Question: I'm pretty new to the Java Swing toolkit and have created a series of 'JPanel' with 'JLabel' components corresponding to each panel's index and value. However I can't seem to make the panels correctly resize, when the window is too small to resize all the panels at once. Resulting in the an extra red margin to the right of all the panels (See. <URL>.

Is there a way to make the Sub Panels/Spacer Panels resize in such a way that does not allow for the extra margin? Or setup a better swing layout to handle such resizing?
'''
import java.awt.*;
import javax.swing.JFrame;
import javax.swing.JLabel;
import javax.swing.JPanel;
import javax.swing.BoxLayout;
public class Frame extends JFrame {
private int numBox = 20;
public class SubPanel extends JPanel {
public SubPanel(int i) {
setMinimumSize(new Dimension(20, 20));
setMaximumSize(new Dimension(1000, i*30));
setBackground(Color.BLACK);
setLayout(new BorderLayout());
setAlignmentY(Component.BOTTOM_ALIGNMENT);
JLabel labelValue = new JLabel(String.valueOf(30 * i), JLabel.CENTER);
labelValue.setForeground(Color.WHITE);
add(labelValue, BorderLayout.NORTH);
JLabel labelIndex = new JLabel(String.valueOf(i), JLabel.CENTER);
labelIndex.setForeground(Color.WHITE);
add(labelIndex, BorderLayout.SOUTH);
}
}
public class SpacerPanel extends JPanel {
public SpacerPanel() {
setBackground(Color.WHITE);
setMaximumSize(new Dimension(3, 10000));
setMinimumSize(new Dimension(3, 0));
}
}
public Frame(String title) {
super(title);
JPanel mainPanel = new JPanel();
mainPanel.setBackground(Color.RED);
mainPanel.setLayout(new BoxLayout(mainPanel, BoxLayout.LINE_AXIS));
for (int i = 1; i < numBox + 1; i++) {
mainPanel.add(new SpacerPanel());
mainPanel.add(new SubPanel(i));
}
mainPanel.add(new SpacerPanel());
add(mainPanel);
setDefaultCloseOperation(JFrame.EXIT_ON_CLOSE);
setVisible(true);
}
public static void main(String[] args) {
new Frame("Frame").setSize(1200, 700);
}
}
'''
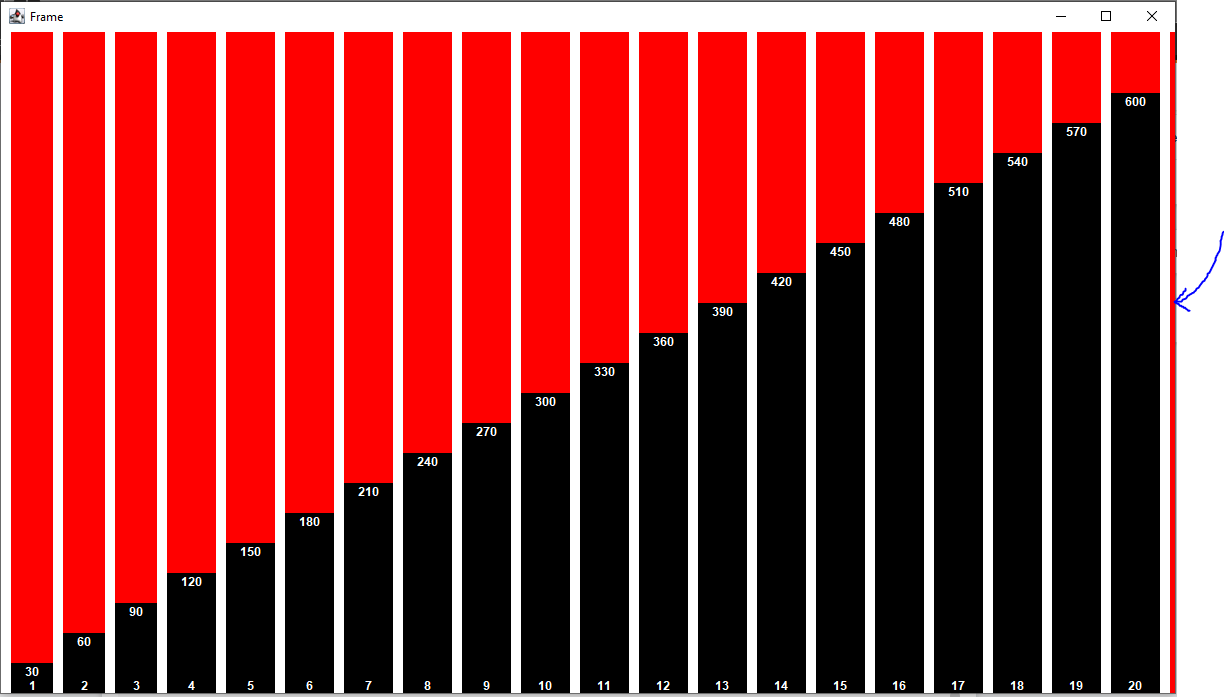
Answer: If you have 40 components and you resize the frame by a few pixels, the BoxLayout is having problems allocating those pixels to each of the components.
Instead you can use the <URL> which allows you to specify how those pixels should be allocated.
The 'RelativeLayout' also allows you to specify a gap between each component so you don't need to add the SpacerPanel.
However, you will need to modify the logic of the "subPanel". The height of the labels needs to be fixed so they can be painted black. So I created a "labelPanel" to hold the labels.
The restructured code using the 'RelativeLayout' would be:
'''
import java.awt.*;
import javax.swing.*;
import javax.swing.JLabel;
import javax.swing.JPanel;
import javax.swing.BoxLayout;
public class Frame extends JFrame {
private int numBox = 20;
public class SubPanel extends JPanel {
public SubPanel(int i) {
// setMinimumSize(new Dimension(20, 20));
// setMaximumSize(new Dimension(1000, i*30));
// setPreferredSize(new Dimension(20, i*30));
setBackground(Color.RED);
setLayout(new BorderLayout());
// setAlignmentY(Component.BOTTOM_ALIGNMENT);
JPanel labelPanel = new JPanel( new BorderLayout() );
labelPanel.setBackground( Color.BLACK );
labelPanel.setPreferredSize(new Dimension(20, i*30));
add(labelPanel, BorderLayout.PAGE_END);
JLabel labelValue = new JLabel(String.valueOf(30 * i), JLabel.CENTER);
labelValue.setForeground(Color.WHITE);
labelPanel.add(labelValue, BorderLayout.NORTH);
JLabel labelIndex = new JLabel(String.valueOf(i), JLabel.CENTER);
labelIndex.setForeground(Color.WHITE);
labelPanel.add(labelIndex, BorderLayout.SOUTH);
}
}
public class SpacerPanel extends JPanel {
public SpacerPanel() {
setBackground(Color.WHITE);
setMaximumSize(new Dimension(3, 10000));
setMinimumSize(new Dimension(3, 0));
}
}
public Frame(String title) {
super(title);
JPanel mainPanel = new JPanel();
// mainPanel.setBackground(Color.RED);
mainPanel.setBackground(Color.WHITE);
// mainPanel.setLayout(new BoxLayout(mainPanel, BoxLayout.LINE_AXIS));
RelativeLayout rl = new RelativeLayout(RelativeLayout.X_AXIS, 5);
rl.setFill( true );
rl.setRoundingPolicy(RelativeLayout.EQUAL);
rl.setAlignment(RelativeLayout.TRAILING);
mainPanel.setLayout( rl );
Float constraint = new Float(1);
for (int i = 1; i < numBox + 1; i++) {
// mainPanel.add(new SpacerPanel());
// mainPanel.add(new SubPanel(i));
mainPanel.add(new SubPanel(i), constraint);
}
// mainPanel.add(new SpacerPanel());
add(mainPanel);
setDefaultCloseOperation(JFrame.EXIT_ON_CLOSE);
setVisible(true);
}
public static void main(String[] args) {
new Frame("Frame").setSize(1200, 700);
}
}
'''
Or this approach is closer to your original posting. It still uses the spacer and the height of the black columns will shrink as the frame height is decreased:
'''
import java.awt.*;
import javax.swing.*;
import javax.swing.JLabel;
import javax.swing.JPanel;
import javax.swing.BoxLayout;
public class Frame2 extends JFrame {
private int numBox = 20;
public class SubPanel extends JPanel {
public SubPanel(int i) {
// setMinimumSize(new Dimension(20, 20));
// setMaximumSize(new Dimension(1000, i*30));
// setBackground(Color.BLACK);
setBackground(Color.RED);
// setLayout(new BorderLayout());
setLayout(new BoxLayout(this, BoxLayout.Y_AXIS));
add(Box.createVerticalGlue());
// setAlignmentY(Component.BOTTOM_ALIGNMENT);
JPanel labelPanel = new JPanel();
labelPanel.setLayout(new BoxLayout(labelPanel, BoxLayout.Y_AXIS));
labelPanel.setBackground( Color.BLACK );
labelPanel.setPreferredSize(new Dimension(50, i*30));
labelPanel.setMaximumSize(new Dimension(1000, labelPanel.getPreferredSize().height));
add(labelPanel, BorderLayout.CENTER);
JLabel labelValue = new JLabel(String.valueOf(30 * i), JLabel.CENTER);
labelValue.setForeground(Color.WHITE);
labelValue.setAlignmentX(JLabel.CENTER_ALIGNMENT);
// add(labelValue, BorderLayout.NORTH);
labelPanel.add(labelValue);
labelPanel.add(Box.createVerticalGlue());
JLabel labelIndex = new JLabel(String.valueOf(i), JLabel.CENTER);
labelIndex.setForeground(Color.WHITE);
labelIndex.setAlignmentX(JLabel.CENTER_ALIGNMENT);
// add(labelIndex, BorderLayout.SOUTH);
labelPanel.add(labelIndex);
}
}
public class SpacerPanel extends JPanel {
public SpacerPanel() {
setBackground(Color.WHITE);
setMaximumSize(new Dimension(3, 10000));
setMinimumSize(new Dimension(3, 0));
}
}
public Frame2(String title) {
super(title);
JPanel mainPanel = new JPanel();
mainPanel.setBackground(Color.RED);
// mainPanel.setLayout(new BoxLayout(mainPanel, BoxLayout.LINE_AXIS));
RelativeLayout rl = new RelativeLayout(RelativeLayout.X_AXIS, 0);
rl.setFill( true );
rl.setRoundingPolicy(RelativeLayout.EQUAL);
rl.setAlignment(RelativeLayout.TRAILING);
mainPanel.setLayout( rl );
Float constraint = new Float(1);
for (int i = 1; i < numBox + 1; i++) {
mainPanel.add(new SpacerPanel());
// mainPanel.add(new SubPanel(i));
mainPanel.add(new SubPanel(i), constraint);
}
mainPanel.add(new SpacerPanel());
add(mainPanel);
setDefaultCloseOperation(JFrame.EXIT_ON_CLOSE);
setVisible(true);
}
public static void main(String[] args) {
new Frame2("Frame").setSize(1200, 700);
}
}
'''